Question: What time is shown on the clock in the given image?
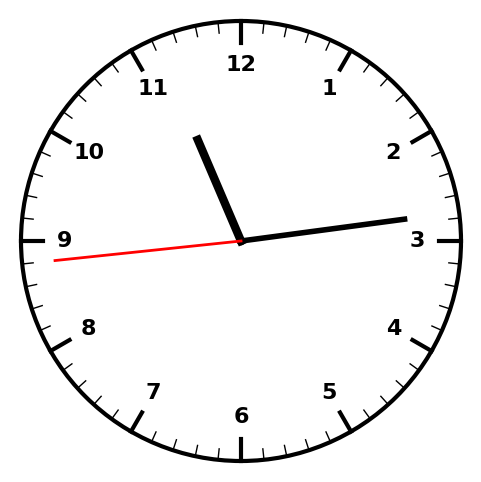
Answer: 11:13:44